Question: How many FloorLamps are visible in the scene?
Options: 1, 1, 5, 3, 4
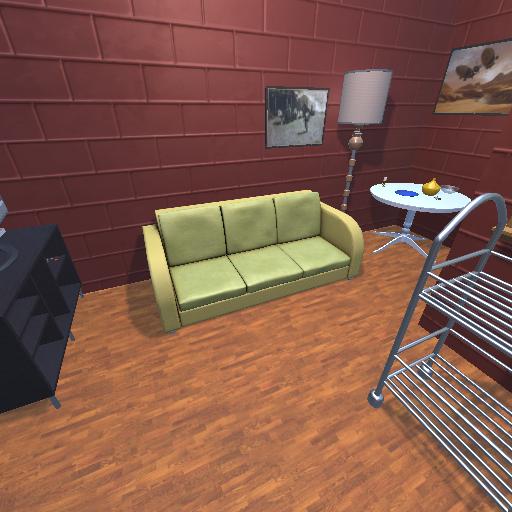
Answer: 1